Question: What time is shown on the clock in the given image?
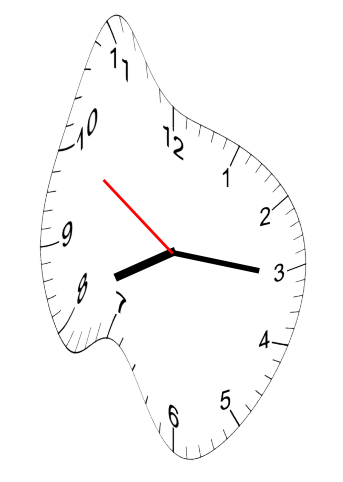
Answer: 08:15:50